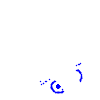
Particle: kaon